Question: Loading an applet after installing JRE 7 update 55 I get a "Security Warning" dialog.
I check the checkbox for
"Do not show this again for this app and web site" and click on "Allow". The applet loads.

However if i navigate away from the applet and load it again, the dialog comes up again. It is as if it does not remember the checkbox option.
The Caller-Allowable-Codebase is set to * in the applets manifest file because the app needs to be deployed on any server designated by our client.
Is this a jre u55/u60 bug? or is there something that needs to be done to make that checkbox functional?
Additional information:
The applet runs with no problem (displaying the warning window just once), I have the problem with repetetive displaying just on one environment. The main difference is, that it runs on Windows Server 2012 R2, IIS 8.5
I have checked the lap file where the choice is saved (in 'c:\Users\"user_name"\AppData\LocalLow\Sun\Java\Deployment\cache\6.0\' search in subfolders for files containing "js.allowed.codebases=") and for other environment I have:
'''
js.allowed.codebases=https//trial.domain.com\:443
'''
but for that one problematic, for the first time allowing, it creates the same, and with every other allowing, it saves the same web in the parameter as follows:
'''
js.allowed.codebases=https//trial.domain.com\:443/thttps//trial.domain.com\:443
'''
next loop:
'''
js.allowed.codebases=https//trial.domain.com\:443/thttps//trial.domain.com\:443/thttps//trial.domain.com\:443
'''
When I put the domain name into the Caller-Allowable-Codebase manifest parameter, the security window does not show up.
And one more thing - when I load the page/applet on localhost (on that server), it works properly. It seems, that the problem could be also connected somehow with the access via domain?
...any idea?
Thanks
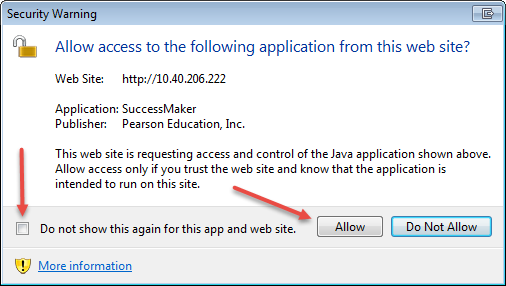
Answer: I am running into this issue as well with 1.8.0_31.
Time to put on your tinfoil hats. Maybe the problem has to do with a domain name having a "t" at the beginning of it. I am running two applications:
- 'http://this.sucks.com/appname/'- 'http://applets.suck.com/appname/'
I am guessing somewhere along the line, Java is treating /t as an escaped character (for some reason). If I access the "t" server using an IP address or localhost, the decision is remembered.
I also noticed that your domain name begins with a "t", which can't just be coincidence :)
Here is another domain name with a "t": <URL>